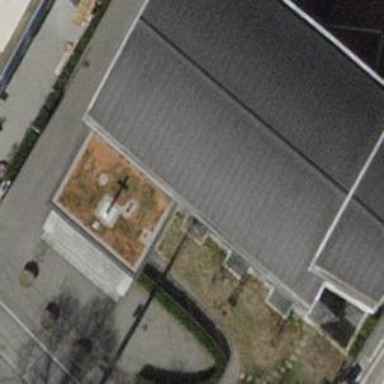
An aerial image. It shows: Church which is place of worship.